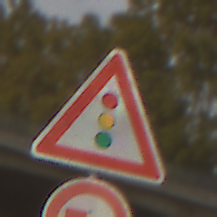
Verkehrszeichen: Lichtzeichenanlage
Zusatzzeichen unten: UeberholverbotKraftfahrzeuge
Umgebung: Outdoor, Suburban
Tageszeit: MorningAfternoon
Wetter: PartlyCloudy
Licht: Natural
Jahreszeit: NotSpecified
Kontrast: HighContrast